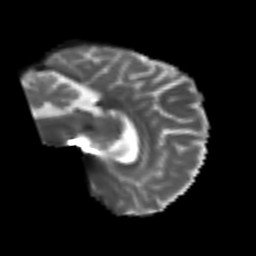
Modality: T2w
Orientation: sagittal
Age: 59
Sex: female
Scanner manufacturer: siemens
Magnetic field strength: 3 T
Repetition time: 4.999 s
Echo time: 0.07946 s